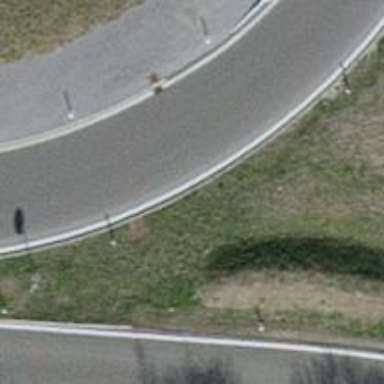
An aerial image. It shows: Asphalt motorway link.